Field crop: maize
Growth stage: 2
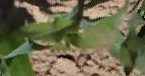
Species: maize